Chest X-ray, PA view. Patient: 34 years old, sex F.
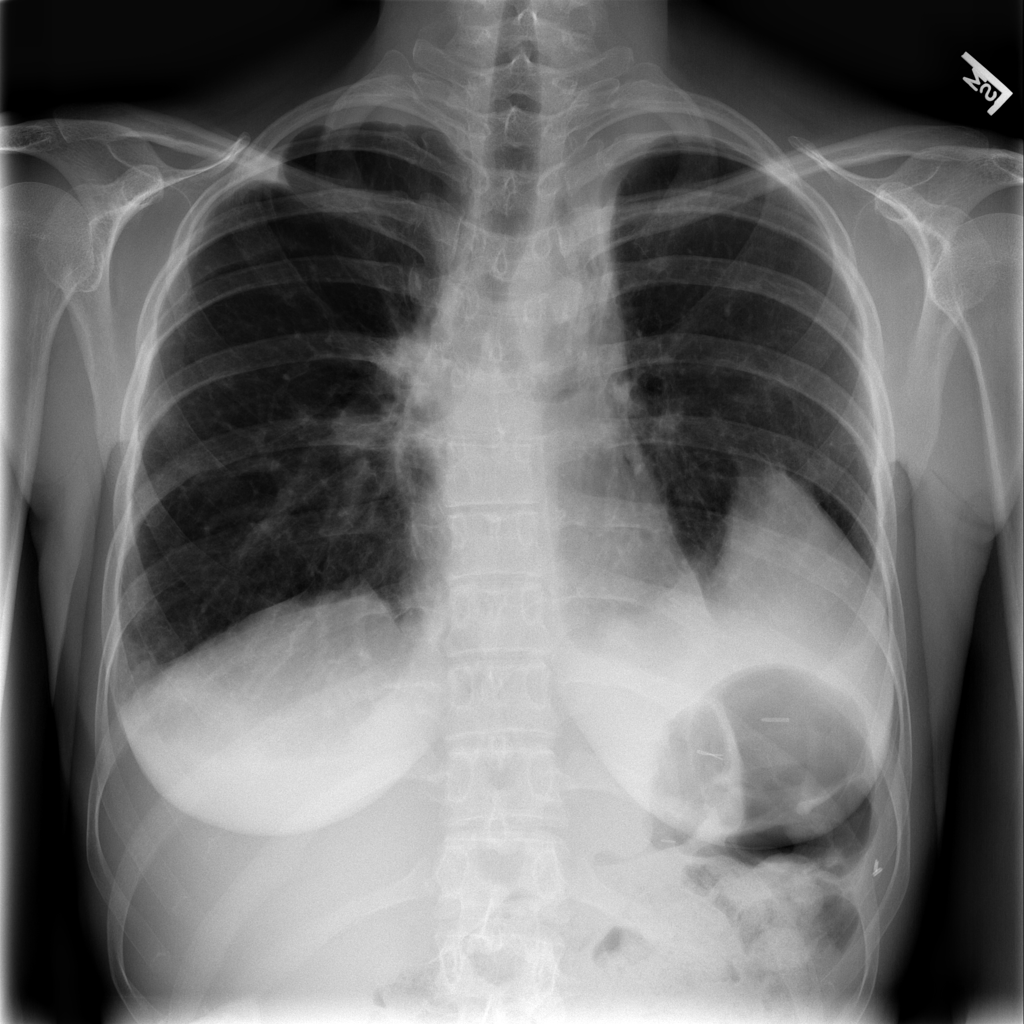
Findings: Effusion, Fibrosis